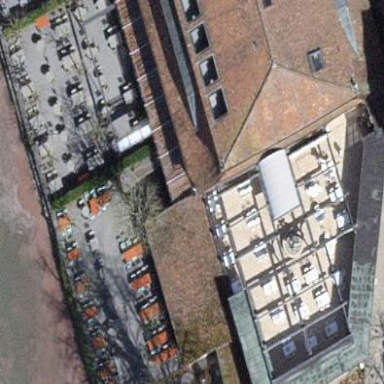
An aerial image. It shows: View of roof of building.